Question: When I was trying to add products on cart in magento2, but it showing an error. :(

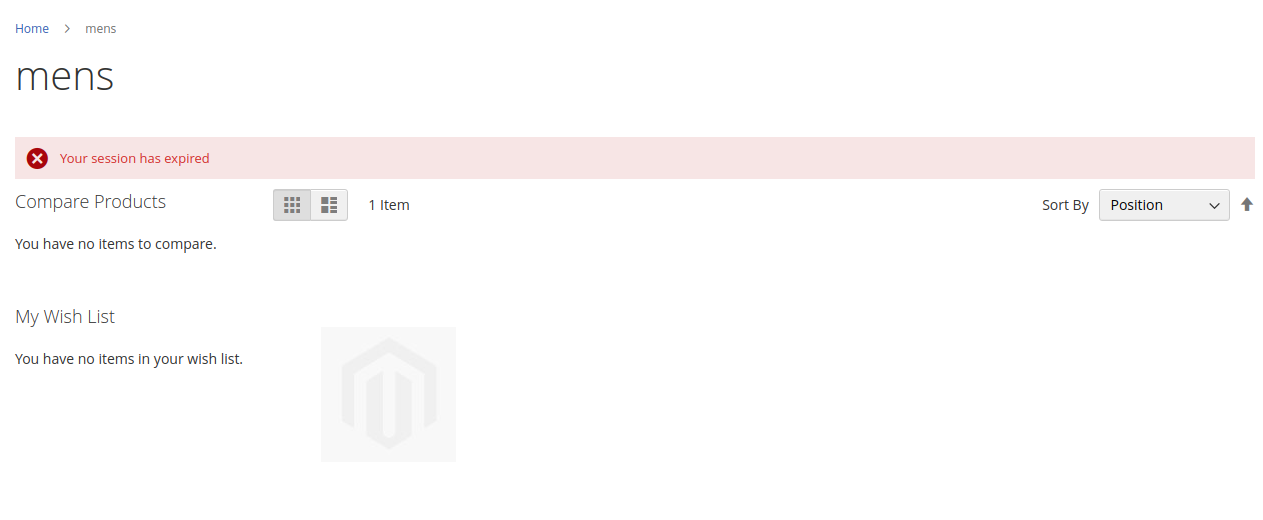
Answer: This error is occurs when form key is not valid.
'''
if (!$this->_formKeyValidator->validate($this->getRequest())) {
$this->messageManager->addErrorMessage(
__('Your session has expired')
);
return $this->resultRedirectFactory->create()->setPath('*/*/');
}
'''
You should check form key is exist or not in Add to cart request. problem is due to this form key.
Also try these solutions as well
Yes, use 127.0.0.1 instead of localhost
'''
UPDATE 'core_config_data' SET 'value' = 'http://127.0.0.1/magento/' WHERE 'core_config_data'.'path' = 'web/unsecure/base_url';
UPDATE 'core_config_data' SET 'value' = 'http://127.0.0.1/magento/' WHERE 'core_config_data'.'path' = 'web/secure/base_url';
'''